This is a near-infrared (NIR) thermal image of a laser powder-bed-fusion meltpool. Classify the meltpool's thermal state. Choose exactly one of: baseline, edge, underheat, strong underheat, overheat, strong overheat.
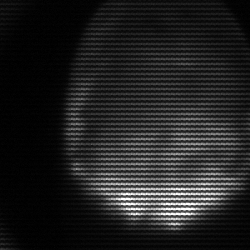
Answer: edge